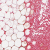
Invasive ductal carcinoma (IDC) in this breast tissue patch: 0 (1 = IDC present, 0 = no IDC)